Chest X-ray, AP view. Patient: 20 years old, sex F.
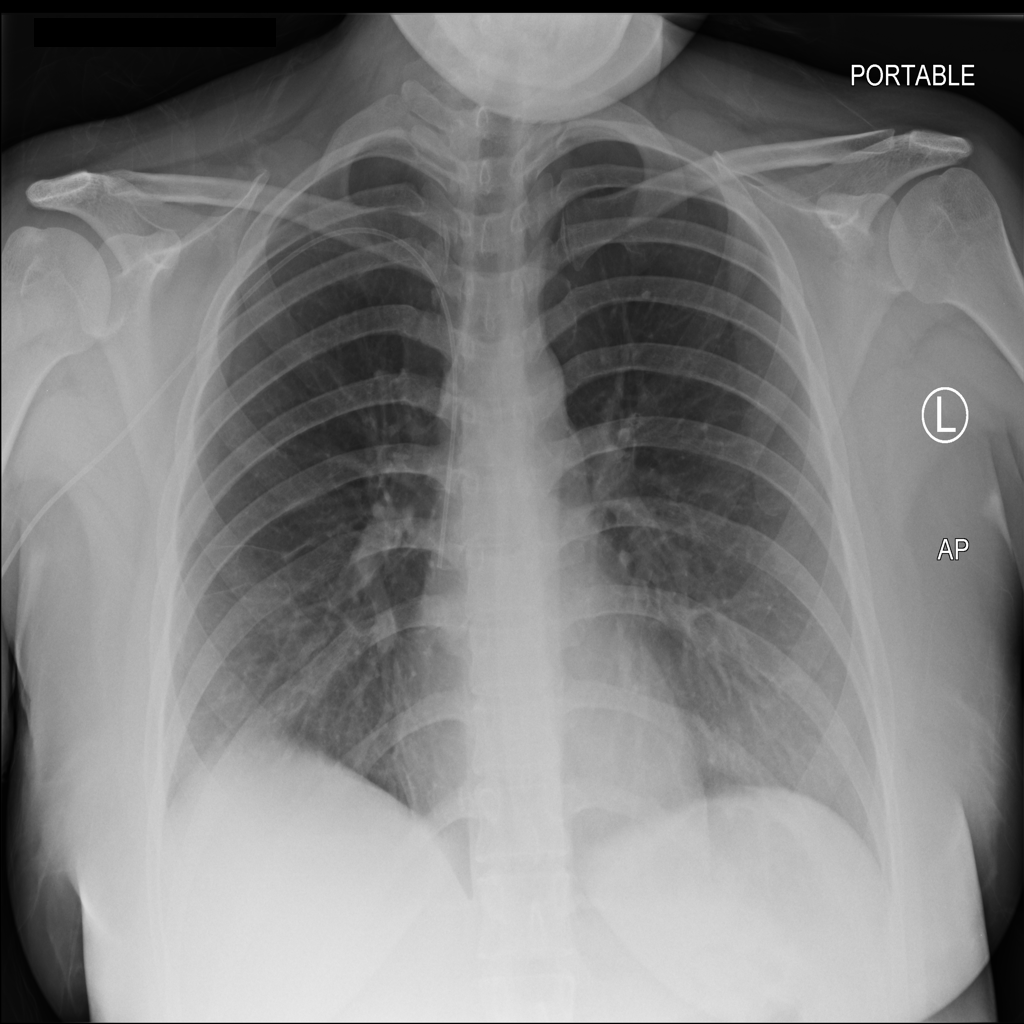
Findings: No Finding